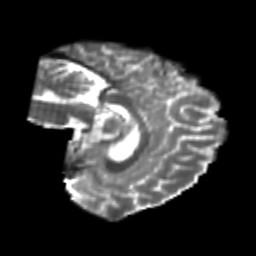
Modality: T2w
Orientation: sagittal
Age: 26
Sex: female
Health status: healthy
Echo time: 0.074 s